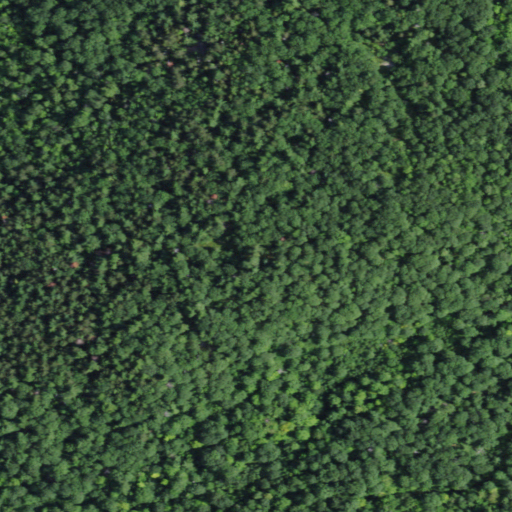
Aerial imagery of mountain in New York named Lynch Mountain containing deciduous forest, evergreen forest, and mixed forest